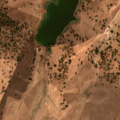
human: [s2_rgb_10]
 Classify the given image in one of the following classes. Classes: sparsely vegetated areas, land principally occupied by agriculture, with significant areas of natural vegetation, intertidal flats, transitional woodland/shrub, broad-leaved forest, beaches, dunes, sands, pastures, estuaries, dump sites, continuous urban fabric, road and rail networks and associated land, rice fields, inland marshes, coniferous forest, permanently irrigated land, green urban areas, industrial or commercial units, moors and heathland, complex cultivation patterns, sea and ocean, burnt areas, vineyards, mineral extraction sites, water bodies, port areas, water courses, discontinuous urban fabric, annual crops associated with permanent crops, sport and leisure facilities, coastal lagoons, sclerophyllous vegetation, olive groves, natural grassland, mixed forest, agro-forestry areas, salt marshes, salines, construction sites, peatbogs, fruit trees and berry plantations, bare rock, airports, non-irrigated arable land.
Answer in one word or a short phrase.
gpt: permanently irrigated land, pastures, agro-forestry areas, water bodies